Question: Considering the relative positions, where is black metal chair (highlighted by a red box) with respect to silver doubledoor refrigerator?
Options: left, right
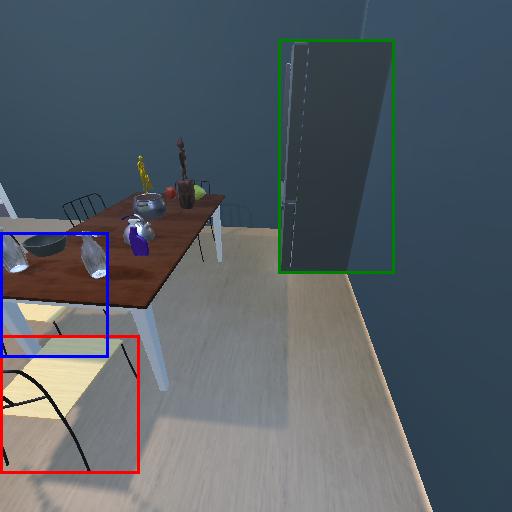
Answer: left